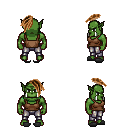
a pixel art fantasy rpg character, male body template, orc, green skin, brown pirate shirt, metal pants, brown long mohawk hairstyle, gray slippers, four views (front, back, left, right), 2x2 character sprite sheet, small pixel art, hard edges, no anti-aliasing